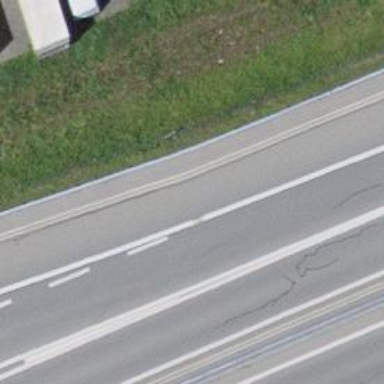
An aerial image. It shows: Guard rail as barrier.